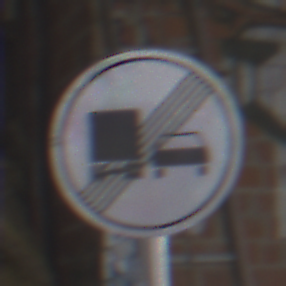
Verkehrszeichen: EndeUeberholverbotKraftfahrzeuge
Umgebung: Roofed, Special
Tageszeit: Midday
Wetter: Overcast
Licht: Natural
Jahreszeit: NotSpecified
Kontrast: MediumContrast